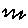
Label: zigzag